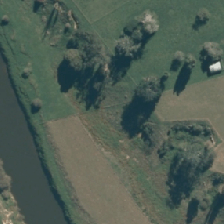
Land cover: lake_pond